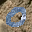
Label: 0